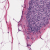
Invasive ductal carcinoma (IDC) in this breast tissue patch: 0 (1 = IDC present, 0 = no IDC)